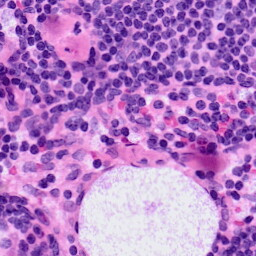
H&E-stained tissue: LymphNode